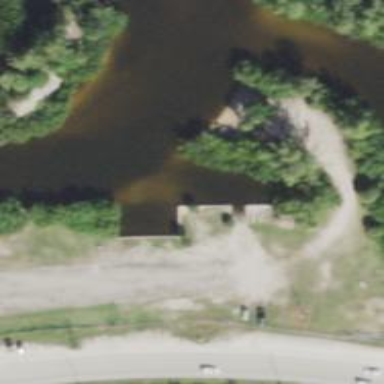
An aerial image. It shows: Slipway on leisure land.